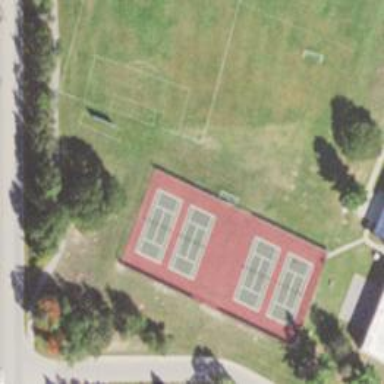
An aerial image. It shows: Tennis court in leisure pitch.